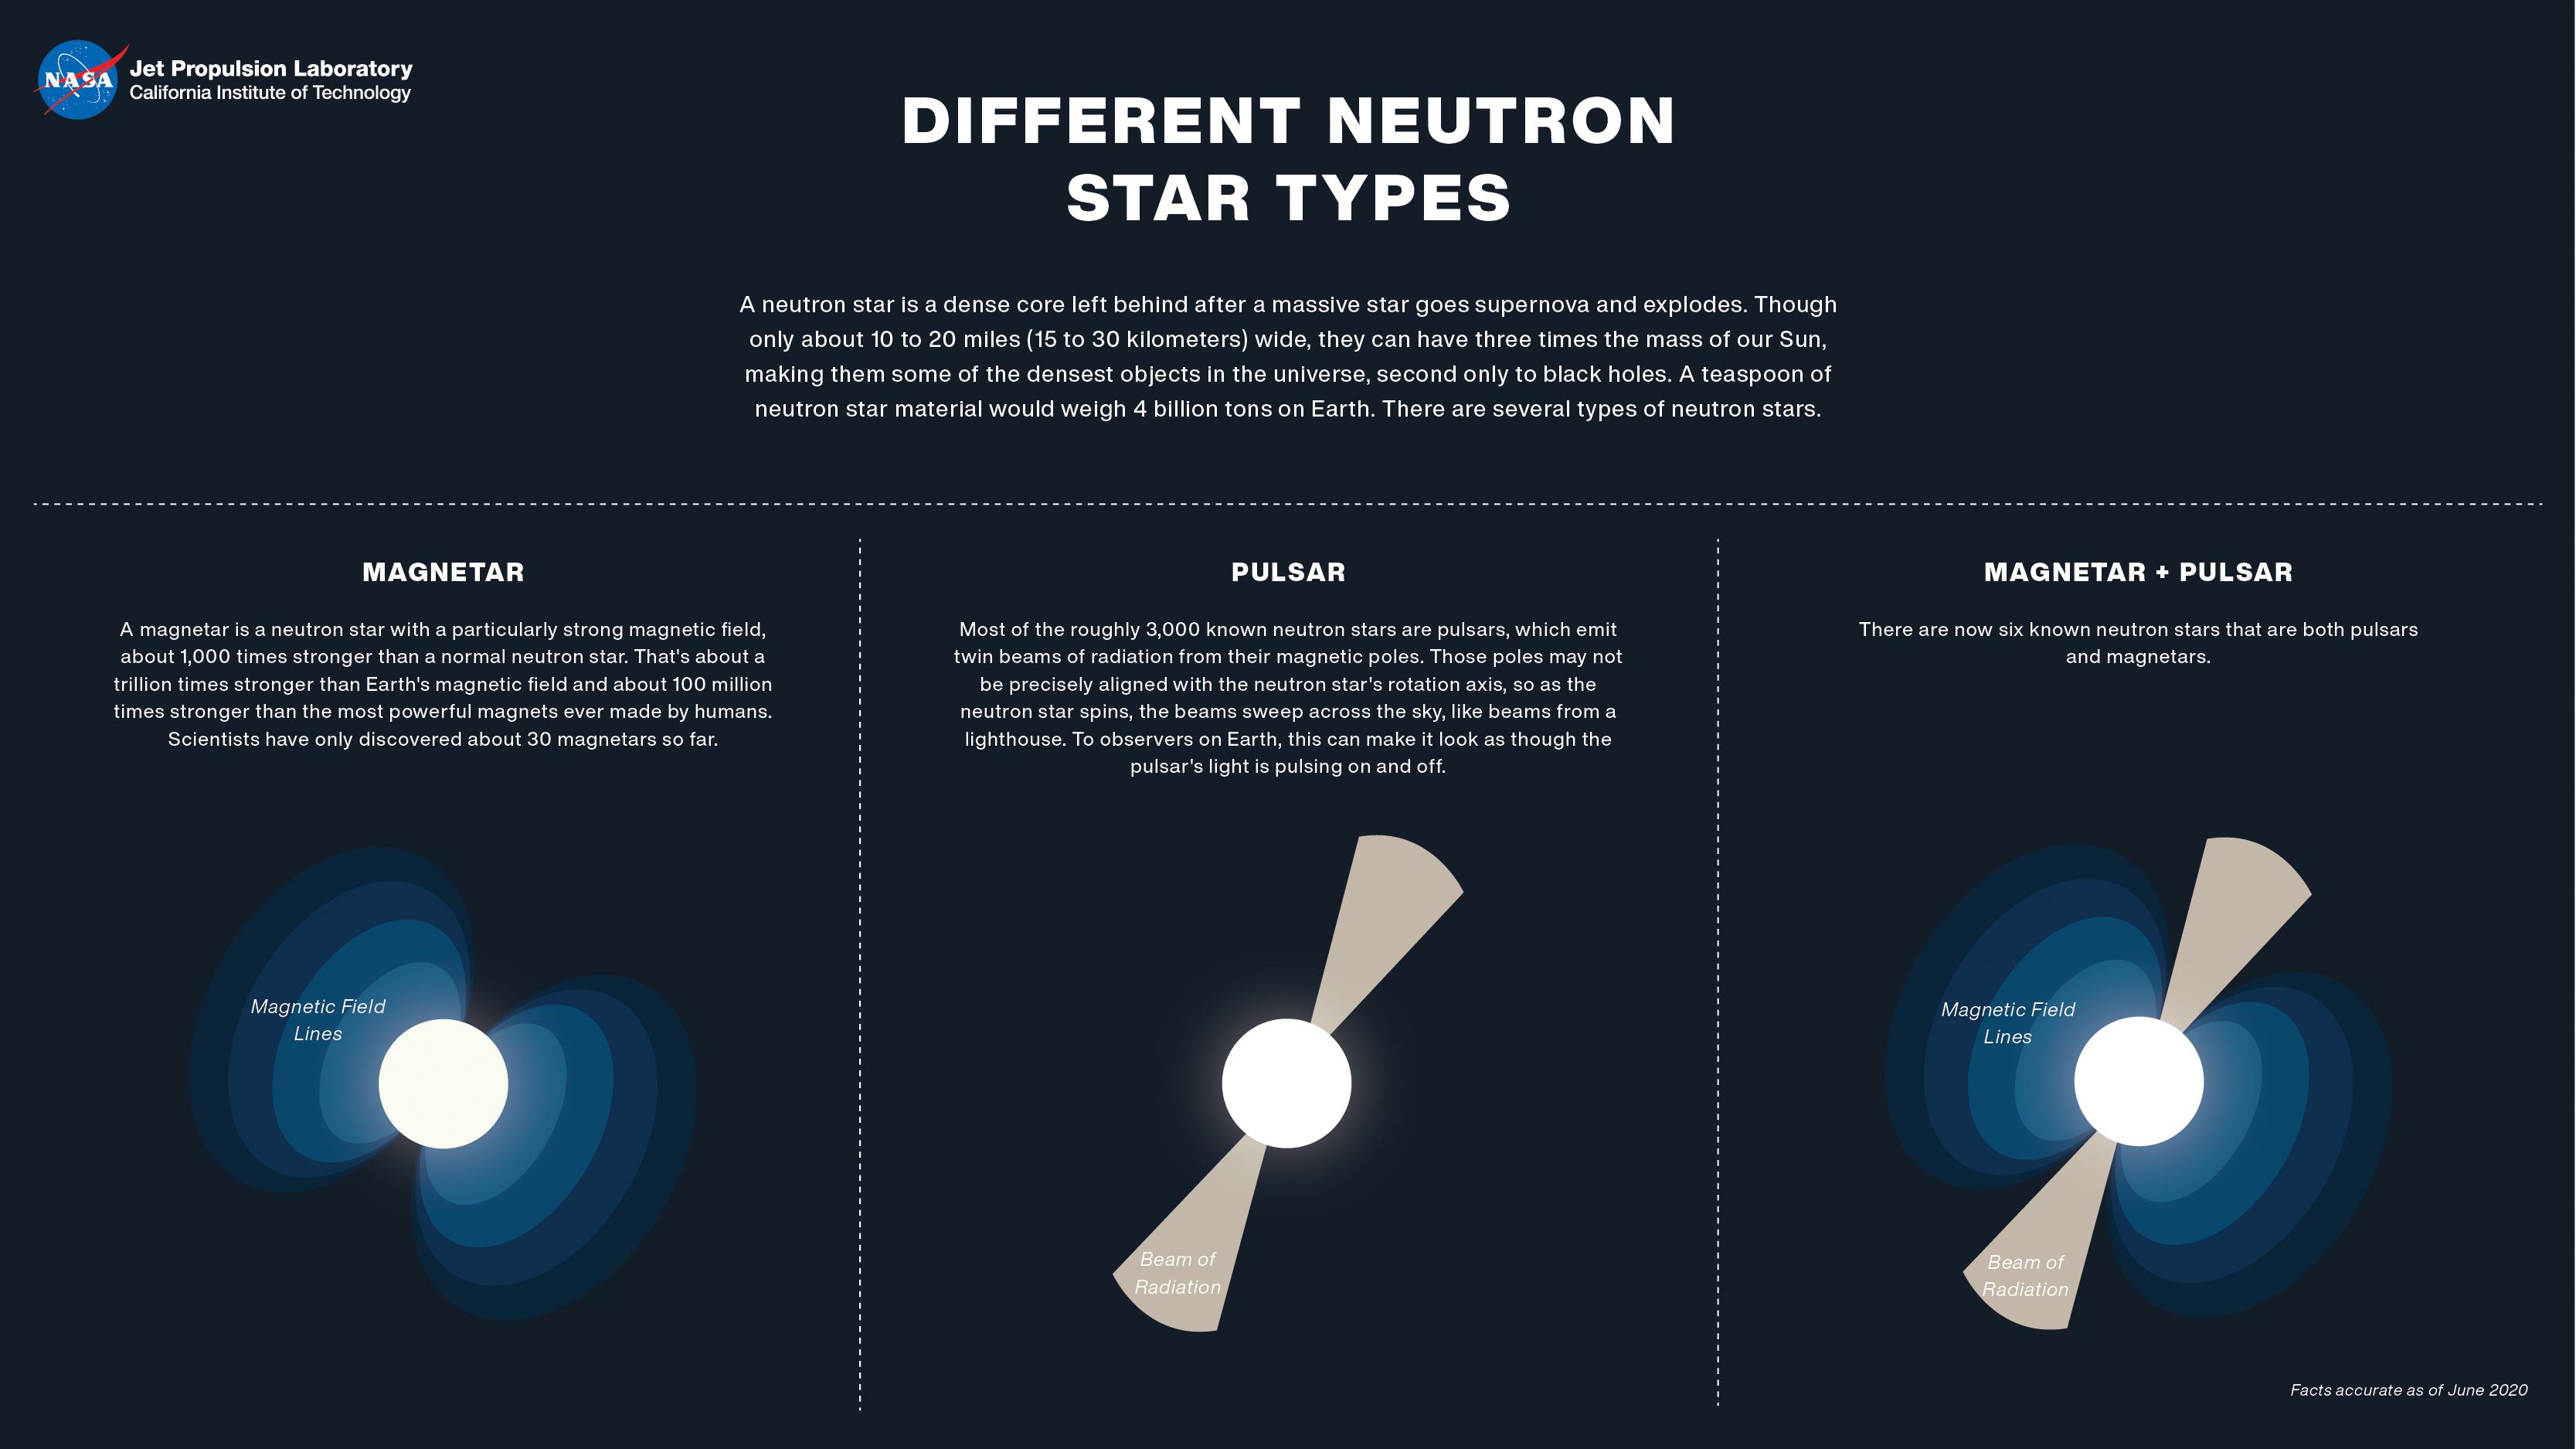
Different Types of Neutron Stars (Illustration) NuSTAR